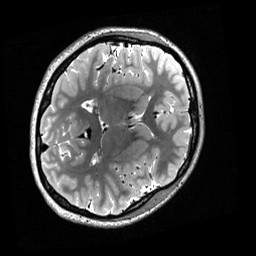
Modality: T2w
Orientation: axial
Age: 20
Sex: female
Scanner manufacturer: siemens
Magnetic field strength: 3 T
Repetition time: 3.2 s
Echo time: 0.571 s